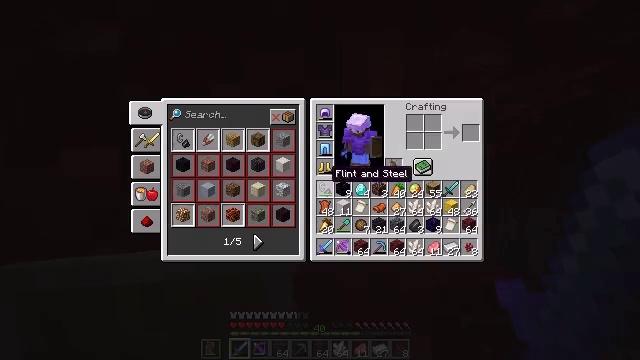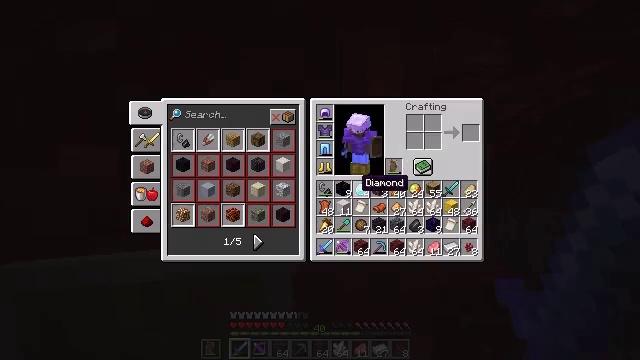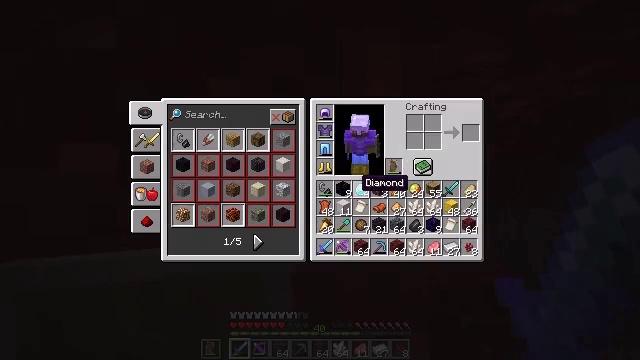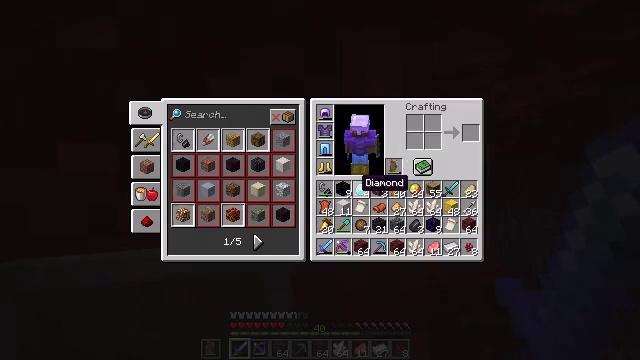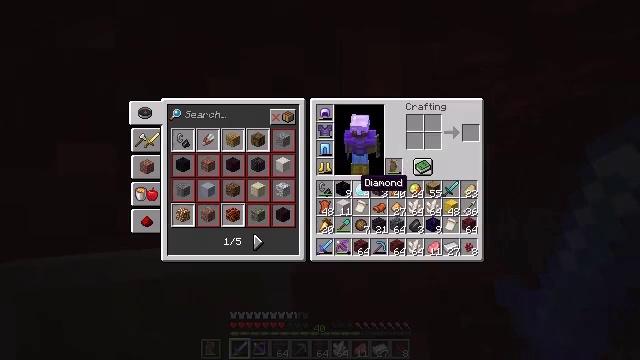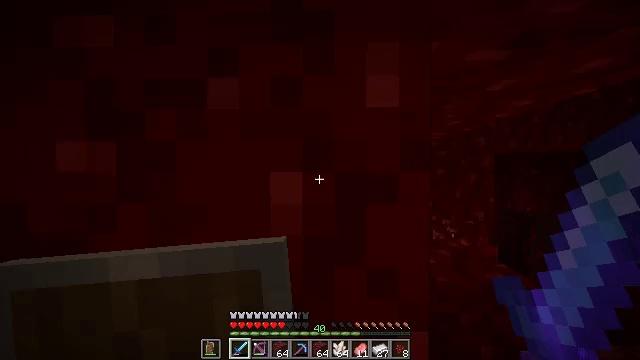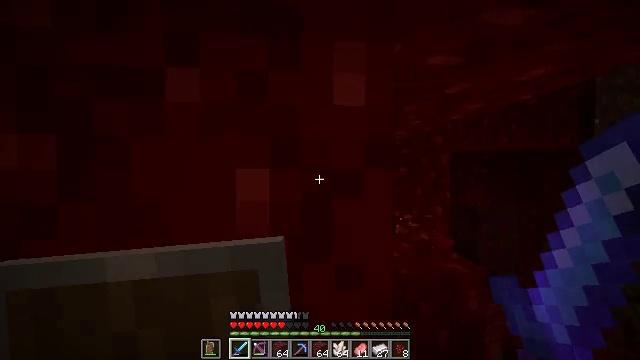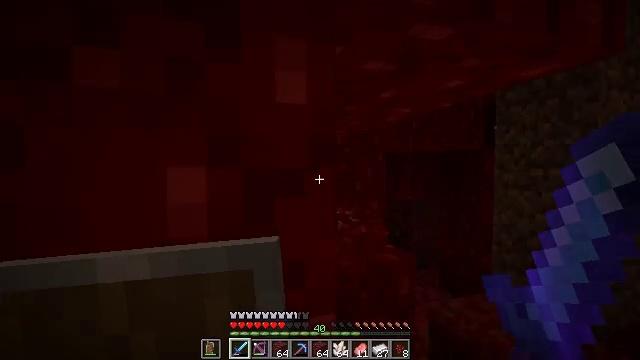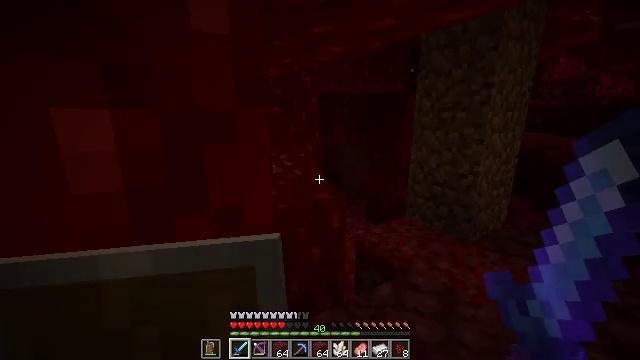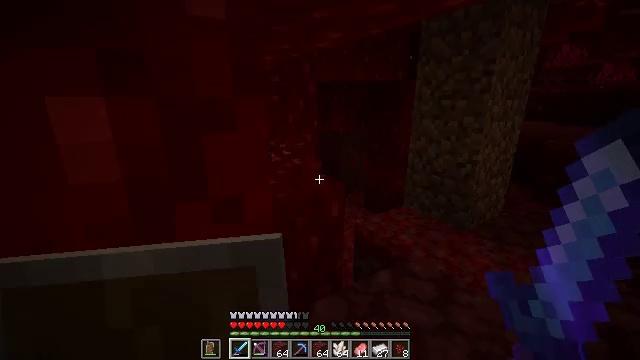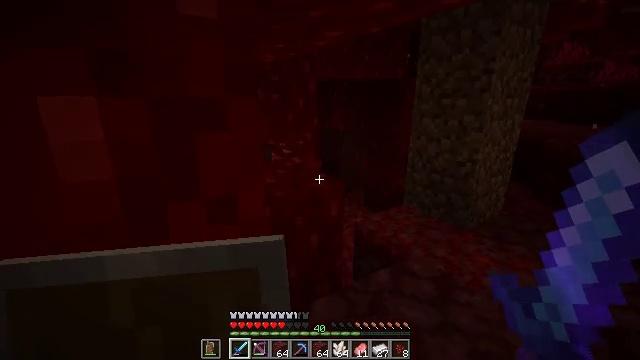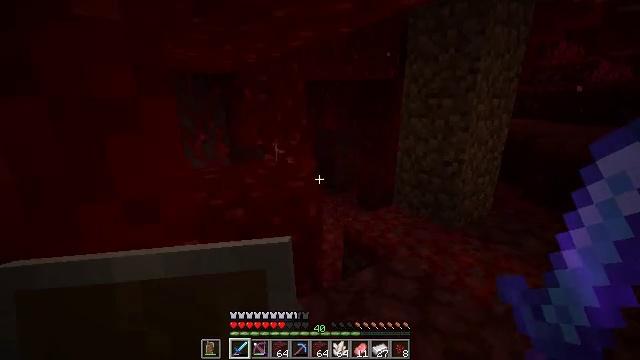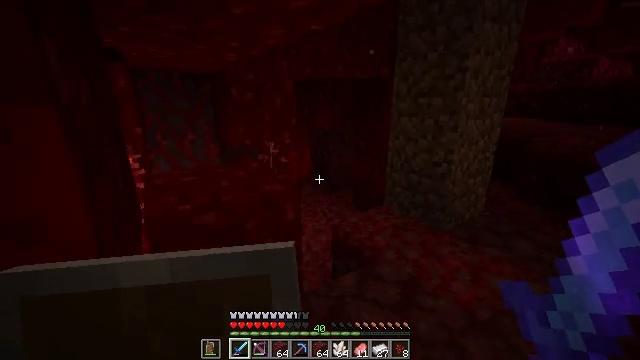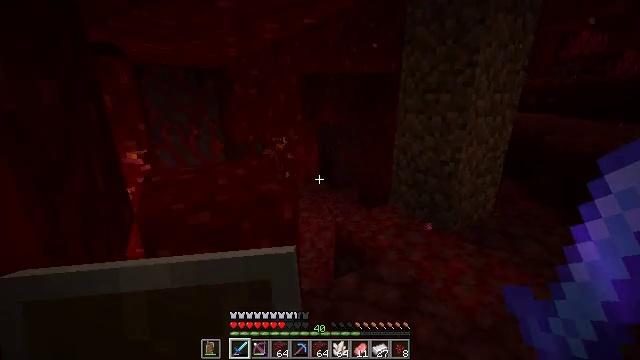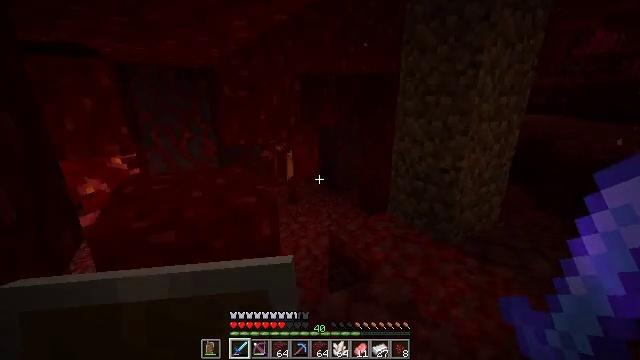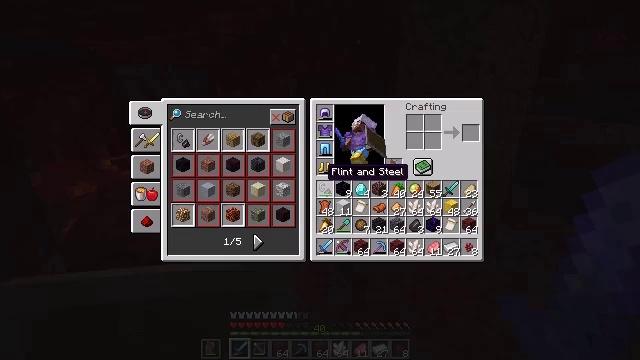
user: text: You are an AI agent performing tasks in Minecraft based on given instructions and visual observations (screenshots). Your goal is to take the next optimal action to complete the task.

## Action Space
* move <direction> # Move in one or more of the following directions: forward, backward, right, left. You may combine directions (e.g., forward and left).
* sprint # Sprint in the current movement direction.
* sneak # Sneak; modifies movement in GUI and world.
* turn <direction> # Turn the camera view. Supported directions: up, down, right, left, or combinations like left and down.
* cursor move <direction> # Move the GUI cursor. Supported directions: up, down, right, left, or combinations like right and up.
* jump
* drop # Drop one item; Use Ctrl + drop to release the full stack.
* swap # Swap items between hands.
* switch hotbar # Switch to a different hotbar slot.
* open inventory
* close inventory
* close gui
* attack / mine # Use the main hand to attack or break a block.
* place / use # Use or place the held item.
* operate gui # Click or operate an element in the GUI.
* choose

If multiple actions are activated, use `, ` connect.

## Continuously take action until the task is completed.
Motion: motion action
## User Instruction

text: Drop a netherrack.
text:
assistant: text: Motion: cursor move right and down
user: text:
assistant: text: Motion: no_op
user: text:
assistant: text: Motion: no_op
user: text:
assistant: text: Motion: no_op
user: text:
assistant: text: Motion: no_op
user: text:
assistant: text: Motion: turn right
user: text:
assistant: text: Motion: turn right
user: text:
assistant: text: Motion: turn right and down
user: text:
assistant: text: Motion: turn down
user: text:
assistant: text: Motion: move right
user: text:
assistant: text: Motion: move right
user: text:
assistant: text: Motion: move forward and move right
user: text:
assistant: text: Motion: move forward and move right, turn left and down
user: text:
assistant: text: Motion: move forward, turn left
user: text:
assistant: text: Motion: close inventory
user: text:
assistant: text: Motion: close inventory
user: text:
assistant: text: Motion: sprint, close inventory
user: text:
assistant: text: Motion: sprint, cursor move down, open gui
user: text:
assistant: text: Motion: sprint, cursor move down
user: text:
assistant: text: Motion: sprint, cursor move down
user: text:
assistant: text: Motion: sprint
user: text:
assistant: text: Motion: sprint, cursor move right
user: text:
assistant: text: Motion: sprint, cursor move right
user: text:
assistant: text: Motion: sprint
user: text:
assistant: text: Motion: sprint
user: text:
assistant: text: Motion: sprint, cursor move right
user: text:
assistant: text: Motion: sprint
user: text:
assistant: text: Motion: sprint
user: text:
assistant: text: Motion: sprint, drop
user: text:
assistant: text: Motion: sprint, drop